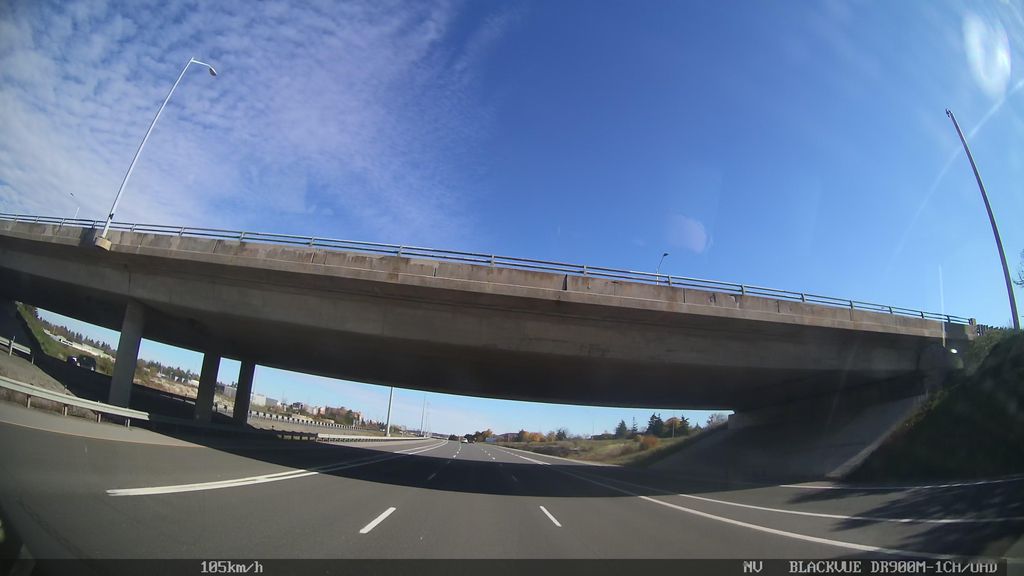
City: ottawa-gatineau